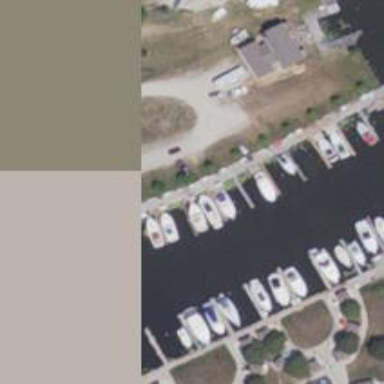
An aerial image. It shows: Dock by the waterway.